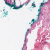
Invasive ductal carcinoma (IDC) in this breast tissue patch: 0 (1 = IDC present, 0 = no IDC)